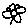
Label: flower